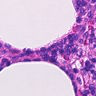
Metastatic tissue present: no